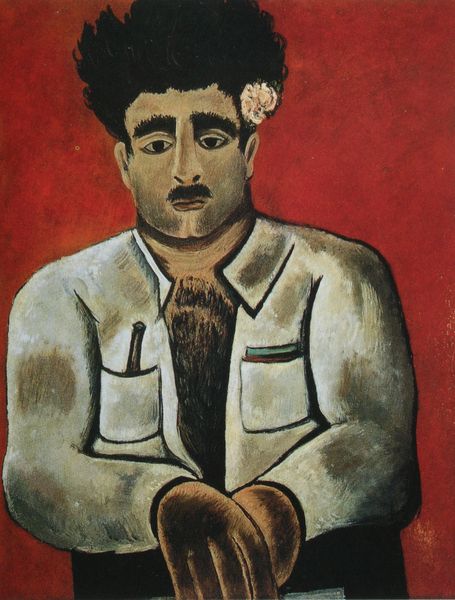
Titel: Adelard the Drowned, Master of the "Phantom"
Künstler: Marsden Hartley
Standort: Minneapolis (Minnesota)
Institution: Frederick R. Weisman Museum of Art (University of Minnesota)
Schlagwörter: hand, mann, schatten, weiß, blume, braun, brust, finger, frisur, haar, hintergrund, licht, mund, nase, schwarz, stirn, blüte, rose, rot, expressionismus, bart, hemd, hose, jacke, schnurrbart, wand, augen, haarschmuck, kragen, ärmel, hände, portrait, porträt, haare, augenbrauen, kinn, lippen, locken, ohren, perücke, modern, naiv, schnäuzer, schnurbart, verkleidung, pfeife, grübchen, brauen, jackett, revers, schnauzbart, weste, kittel, arzt, nelke, schielen, stift, nasenlöcher, stoppeln, flecken, dreck, pfeiffe, geöffnet, taschen, spanier, bartstoppeln, transvestit, brustbehaarung, brusthaare, brusthaar, brusttaschen, chaplin, charly, charly chaplin, toupet